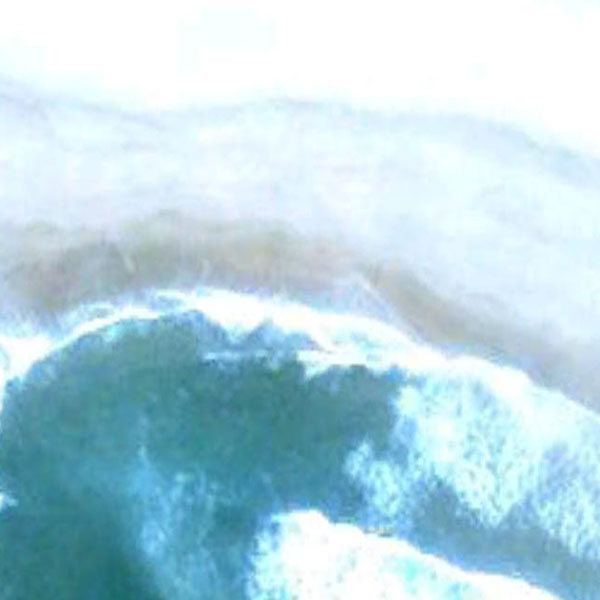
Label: Beach